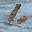
Label: 6